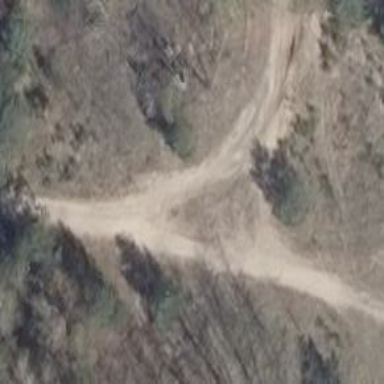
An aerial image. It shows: Sandy path.